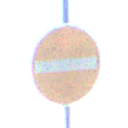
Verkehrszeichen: VerbotDerEinfahrt
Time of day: MorningAfternoon
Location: Outdoor (Special)
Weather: Clear
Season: NotSpecified
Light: Natural